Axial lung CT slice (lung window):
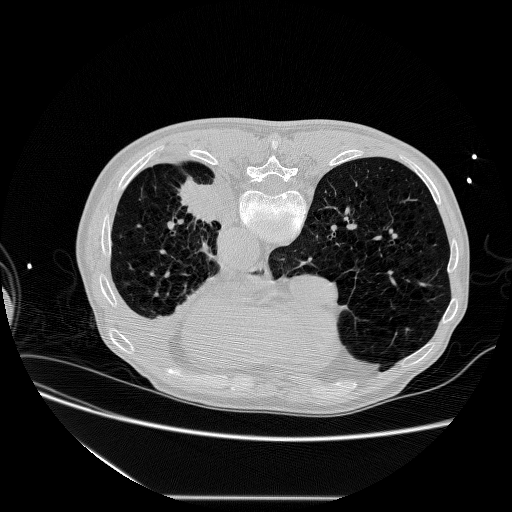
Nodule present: no